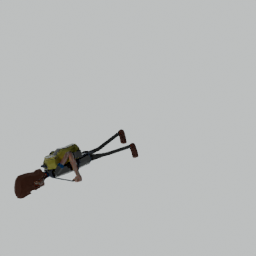
Label: people